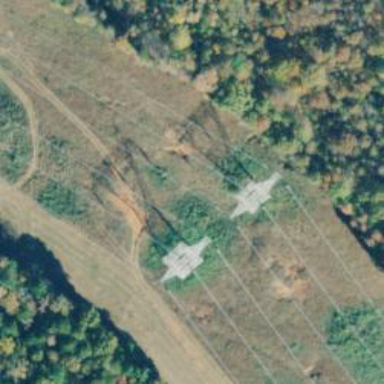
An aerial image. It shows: Lattice structure tower used for power transmission.